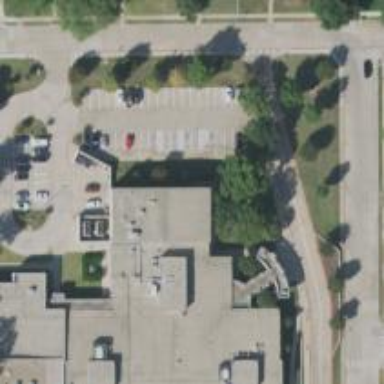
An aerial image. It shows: Parking space is available.